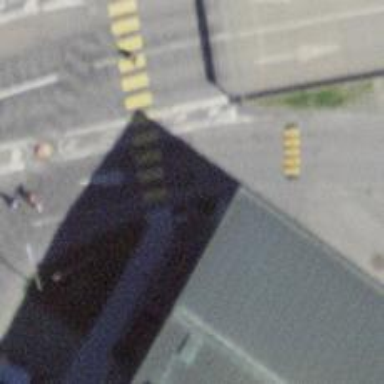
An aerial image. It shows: Marked crossing with zebra stripes on the road.